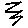
Label: zigzag